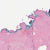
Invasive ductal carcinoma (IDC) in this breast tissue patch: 0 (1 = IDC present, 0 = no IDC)